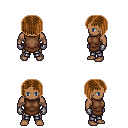
a pixel art fantasy rpg character, male body template, human, dark skin, brown tunic, metal pants, brown pageboy hairstyle, metal gloves, four views (front, back, left, right), 2x2 character sprite sheet, small pixel art, hard edges, no anti-aliasing